Field crop: tomato
Growth stage: 1
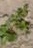
Species: portulaca